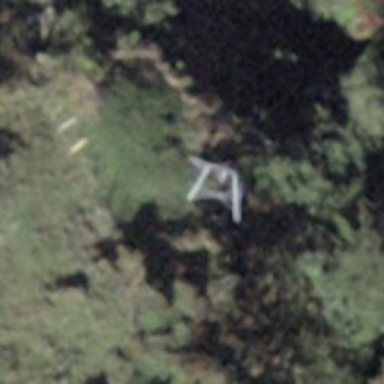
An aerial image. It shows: Pylon used for aerialway.